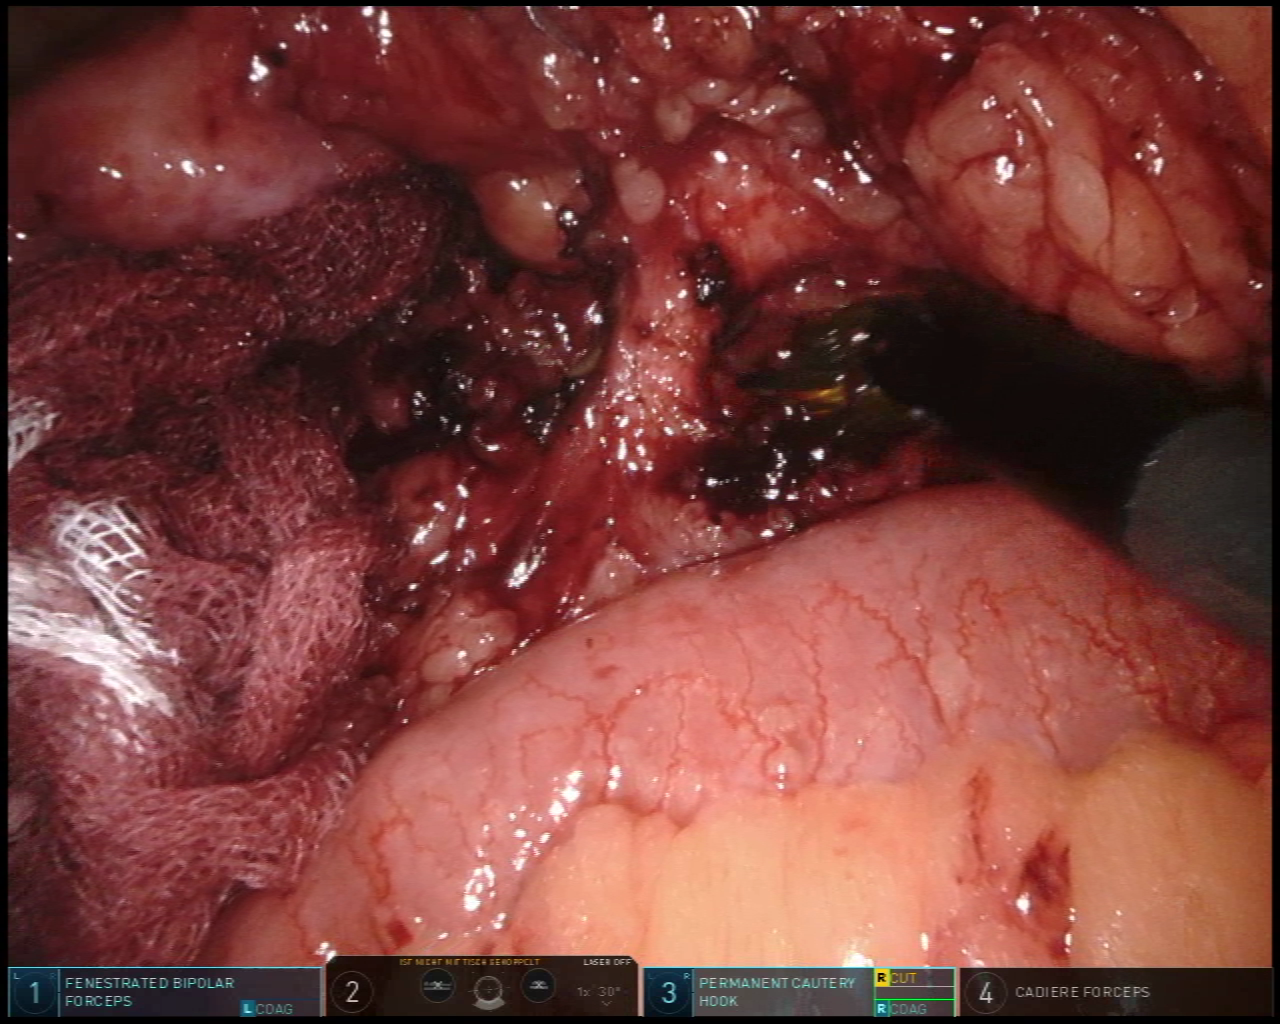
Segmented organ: small_intestine
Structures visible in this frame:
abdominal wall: no
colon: no
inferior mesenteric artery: yes
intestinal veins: no
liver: no
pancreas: no
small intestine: yes
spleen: no
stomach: no
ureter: no
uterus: no
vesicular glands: no